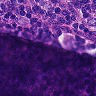
Metastatic tissue present: yes